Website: crate-barrel
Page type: delivery-shipping
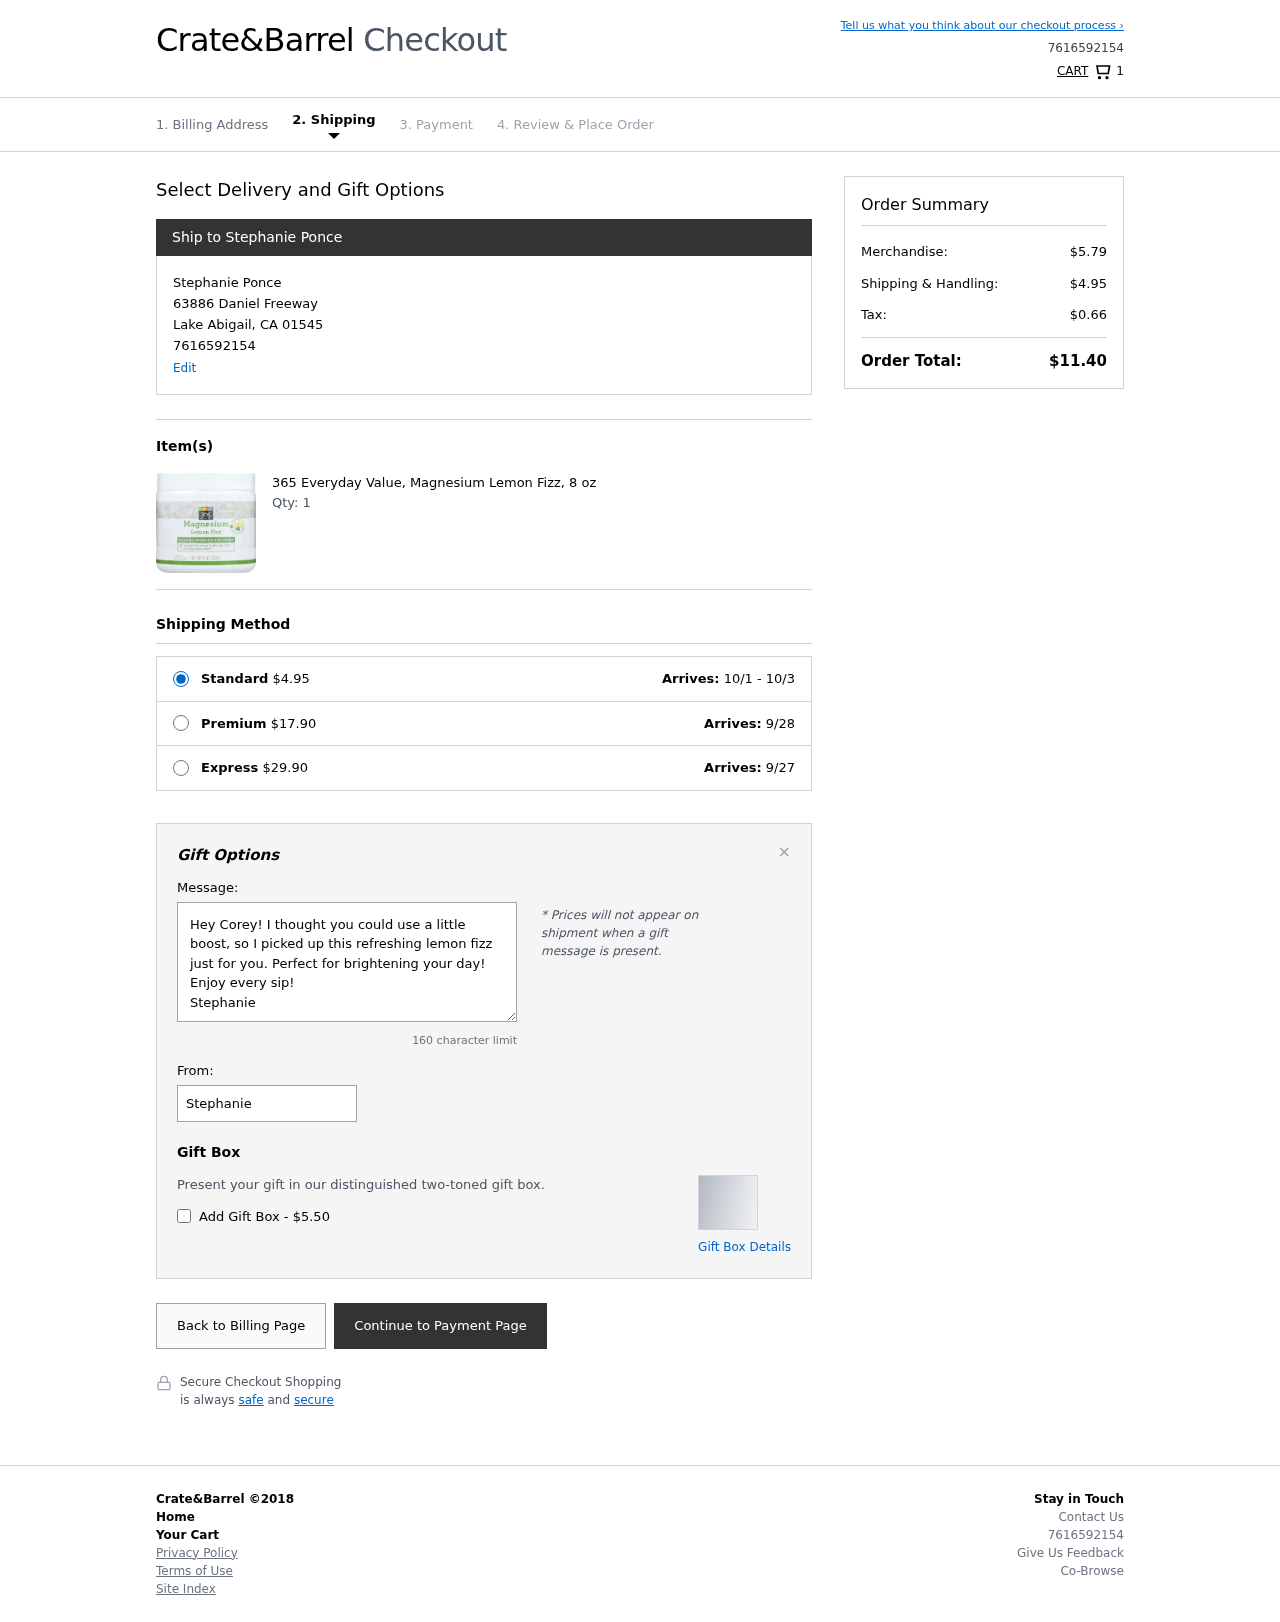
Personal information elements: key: PII_CITY
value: Lake Abigail
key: PII_FULLNAME
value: Stephanie Ponce
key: PII_PHONE
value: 7616592154
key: PII_POSTCODE
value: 01545
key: PII_STATE_ABBR
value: CA
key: PII_STREET
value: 63886 Daniel Freeway
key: PII_FIRSTNAME
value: Stephanie
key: PII_LASTNAME
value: Ponce
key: PII_FULLNAME2
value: Stephanie Ponce
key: PII_FULLNAME3
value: Stephanie Ponce
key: PII_FIRSTNAME2
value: Stephanie
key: PII_FIRSTNAME3
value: Stephanie
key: PII_LASTNAME2
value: Ponce
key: PII_LASTNAME3
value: Ponce
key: PII_FIRSTNAME_DERIVED
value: Stephanie
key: PII_LASTNAME_DERIVED
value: Ponce
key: PII_FULLNAME_DERIVED
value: Stephanie Ponce
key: PII_NAME_FULL_DERIVED
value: Stephanie Ponce
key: PII_PHONE_LINE
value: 2154
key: PII_PHONE_SUFFIX
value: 2154
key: PII_PHONE2
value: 7616592154
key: PII_PHONE3
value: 7616592154
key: PII_PHONE_NUMERIC
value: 7616592154
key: PII_PHONE_LINE_NUMERIC
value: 2154
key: PII_PHONE_SUFFIX_NUMERIC
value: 2154
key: PII_PHONE2_NUMERIC
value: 7616592154
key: PII_PHONE3_NUMERIC
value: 7616592154
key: PII_PHONE_DIGITS
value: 7616592154
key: PII_PHONE_LAST4
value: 2154
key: PII_GIFT_MESSAGE
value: Hey Corey! I thought you could use a little boost, so I picked up this refreshing lemon fizz just for you. Perfect for brightening your day! Enjoy every sip!
Stephanie
Product elements: key: PRODUCT1_NAME
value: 365 Everyday Value, Magnesium Lemon Fizz, 8 oz
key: PRODUCT1_QUANTITY
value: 1
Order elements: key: ORDER_NUM_ITEMS
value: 1
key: ORDER_SHIPPING_COST
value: $4.95
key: ORDER_DELIVERY_DATE
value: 10/1 - 10/3
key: PREMIUM_SHIPPING_COST
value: $17.90
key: PREMIUM_DELIVERY_DATE
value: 9/28
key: EXPRESS_SHIPPING_COST
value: $29.90
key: EXPRESS_DELIVERY_DATE
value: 9/27
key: ORDER_SUBTOTAL
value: $5.79
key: ORDER_SHIPPING_COST2
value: $4.95
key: ORDER_TAX
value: $0.66
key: ORDER_TOTAL
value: $11.40